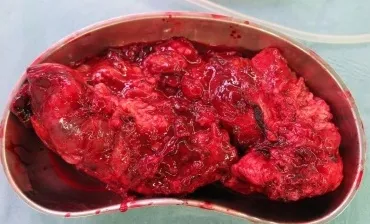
B. Resected tumor.
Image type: medical_photograph (other_medical_photograph)